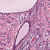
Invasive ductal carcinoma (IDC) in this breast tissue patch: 1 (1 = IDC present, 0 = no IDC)